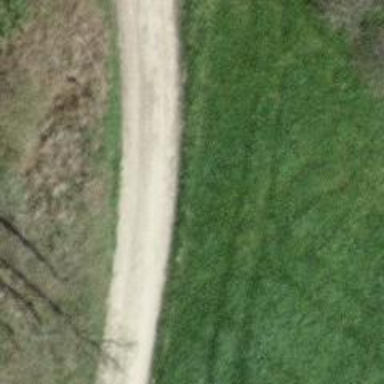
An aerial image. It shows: Gravel track with grade2 tracktype.